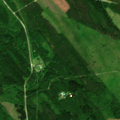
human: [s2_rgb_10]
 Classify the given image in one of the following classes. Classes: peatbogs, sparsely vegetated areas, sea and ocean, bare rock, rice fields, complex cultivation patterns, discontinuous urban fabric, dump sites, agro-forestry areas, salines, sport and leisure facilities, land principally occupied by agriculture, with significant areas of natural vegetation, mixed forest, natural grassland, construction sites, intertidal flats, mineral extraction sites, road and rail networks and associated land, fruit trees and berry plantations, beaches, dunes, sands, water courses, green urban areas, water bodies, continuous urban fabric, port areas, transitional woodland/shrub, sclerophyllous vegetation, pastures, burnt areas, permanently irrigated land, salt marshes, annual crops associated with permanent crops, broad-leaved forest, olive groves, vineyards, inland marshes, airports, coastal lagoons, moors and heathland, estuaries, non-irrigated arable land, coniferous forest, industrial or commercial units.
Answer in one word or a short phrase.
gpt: broad-leaved forest, coniferous forest, mixed forest, transitional woodland/shrub